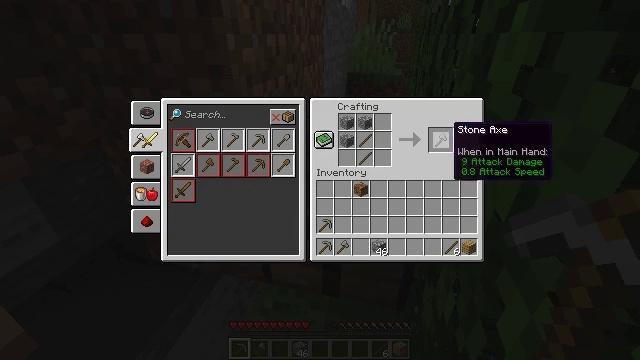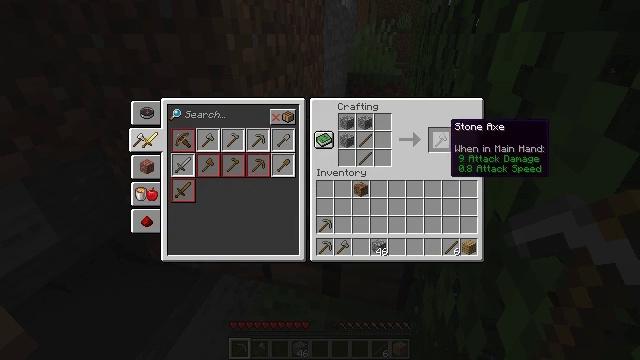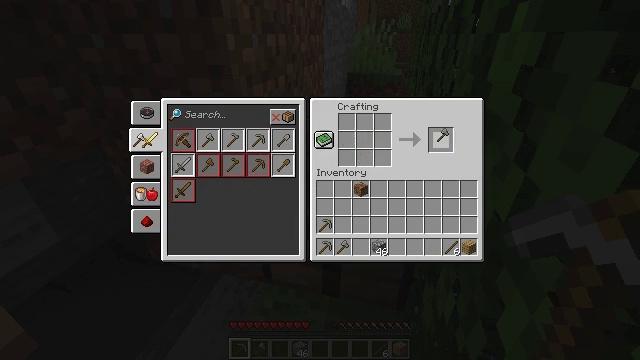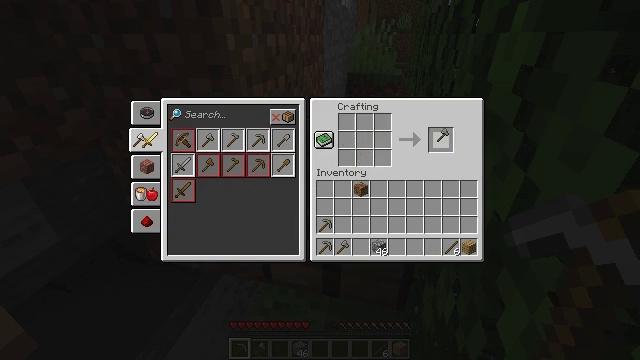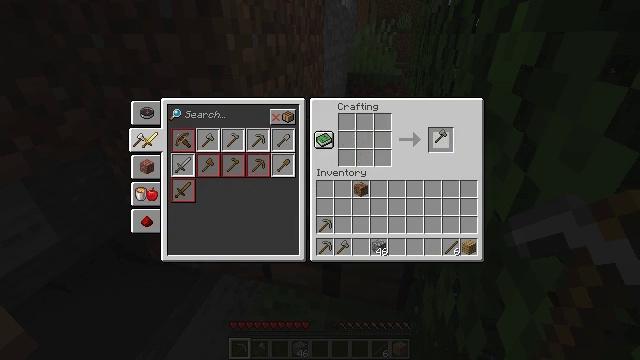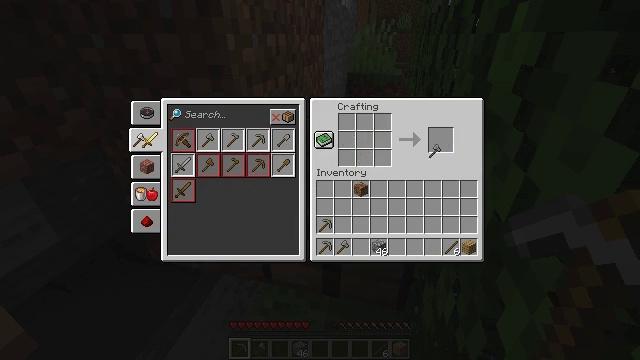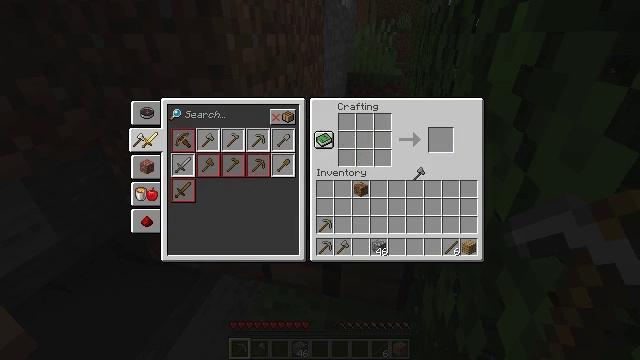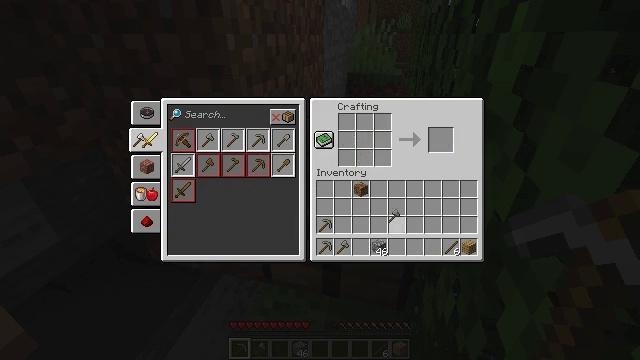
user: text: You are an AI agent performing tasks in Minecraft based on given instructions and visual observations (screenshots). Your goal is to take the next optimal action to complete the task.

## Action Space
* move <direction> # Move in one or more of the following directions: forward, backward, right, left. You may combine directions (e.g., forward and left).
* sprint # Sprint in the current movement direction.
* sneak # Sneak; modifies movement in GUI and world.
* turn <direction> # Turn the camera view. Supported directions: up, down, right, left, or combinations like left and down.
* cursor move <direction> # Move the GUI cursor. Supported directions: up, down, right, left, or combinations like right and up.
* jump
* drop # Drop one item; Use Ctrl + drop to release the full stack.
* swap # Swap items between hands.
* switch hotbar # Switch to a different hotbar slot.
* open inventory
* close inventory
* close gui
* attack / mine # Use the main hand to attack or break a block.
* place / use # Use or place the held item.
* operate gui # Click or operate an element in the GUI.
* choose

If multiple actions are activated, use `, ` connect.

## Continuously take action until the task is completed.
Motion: motion action
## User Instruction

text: Make a stone axe using a crafting table.
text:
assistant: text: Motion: no_op
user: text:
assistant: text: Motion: operate gui
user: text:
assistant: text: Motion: operate gui
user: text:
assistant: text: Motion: operate gui
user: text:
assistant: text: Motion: cursor move down
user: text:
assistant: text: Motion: cursor move left and down
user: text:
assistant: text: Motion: cursor move left and down
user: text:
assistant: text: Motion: no_op